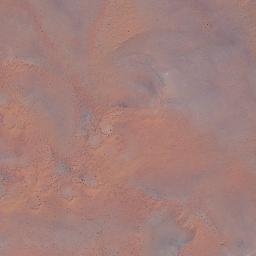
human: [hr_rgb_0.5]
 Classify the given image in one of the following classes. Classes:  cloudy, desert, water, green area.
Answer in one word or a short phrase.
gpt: desert